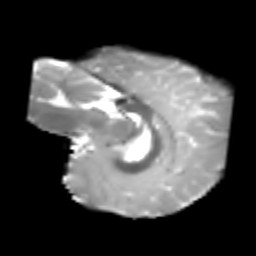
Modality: T2w
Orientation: sagittal
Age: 7
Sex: male
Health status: healthy